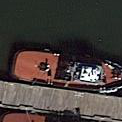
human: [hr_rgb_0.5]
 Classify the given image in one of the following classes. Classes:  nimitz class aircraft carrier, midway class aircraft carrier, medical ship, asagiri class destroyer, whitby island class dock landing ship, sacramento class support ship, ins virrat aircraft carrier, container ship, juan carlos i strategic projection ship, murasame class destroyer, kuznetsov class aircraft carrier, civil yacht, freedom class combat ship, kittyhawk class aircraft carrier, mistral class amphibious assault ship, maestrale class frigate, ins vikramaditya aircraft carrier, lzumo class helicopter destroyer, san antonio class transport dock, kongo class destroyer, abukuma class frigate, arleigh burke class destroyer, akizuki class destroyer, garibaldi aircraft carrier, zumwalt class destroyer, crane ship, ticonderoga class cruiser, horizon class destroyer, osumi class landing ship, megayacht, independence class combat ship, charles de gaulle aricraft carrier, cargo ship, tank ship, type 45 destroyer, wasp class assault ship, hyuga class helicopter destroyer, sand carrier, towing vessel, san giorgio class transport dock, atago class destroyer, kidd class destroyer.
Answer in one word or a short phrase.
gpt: Towing vessel